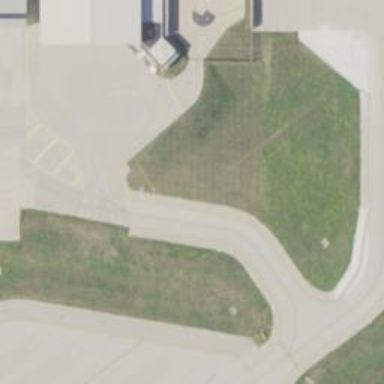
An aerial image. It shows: View of taxiway at the airport.